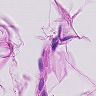
Metastatic tissue present: no